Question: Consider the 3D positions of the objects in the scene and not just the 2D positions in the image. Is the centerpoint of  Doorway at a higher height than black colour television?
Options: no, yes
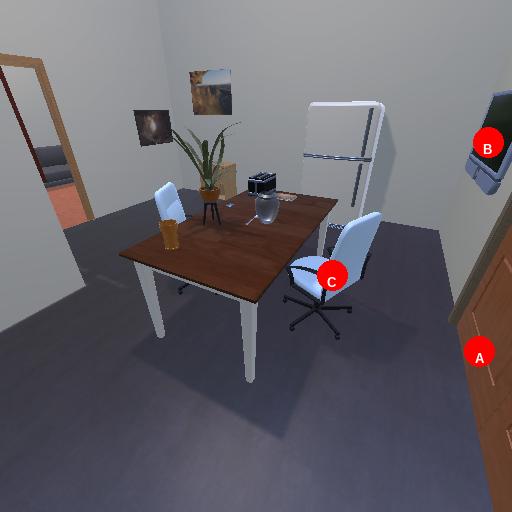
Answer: no